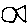
Label: fish